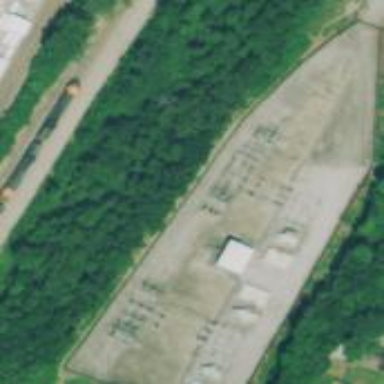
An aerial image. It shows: Distribution-level power substation.